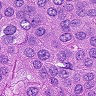
Metastatic tissue present: yes